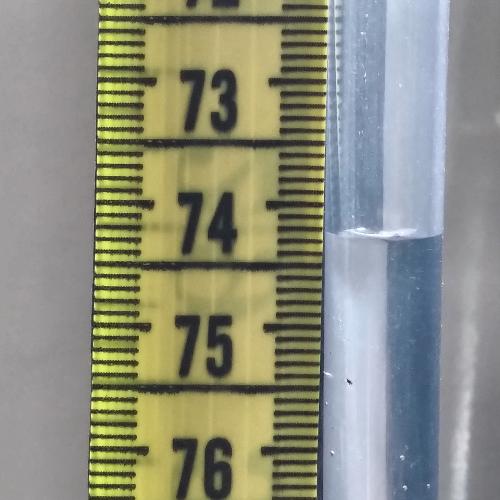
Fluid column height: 74.2 cm